Question: I'm new to Active Directory, I created a user account using 'dsadd' user command, later I tried to change the user account's display name, but the object name didn't change as in the screenshot:

So what is the difference between these two names?
And how can I change the object name/rename it using 'dsmod user' command ?
Kind regards
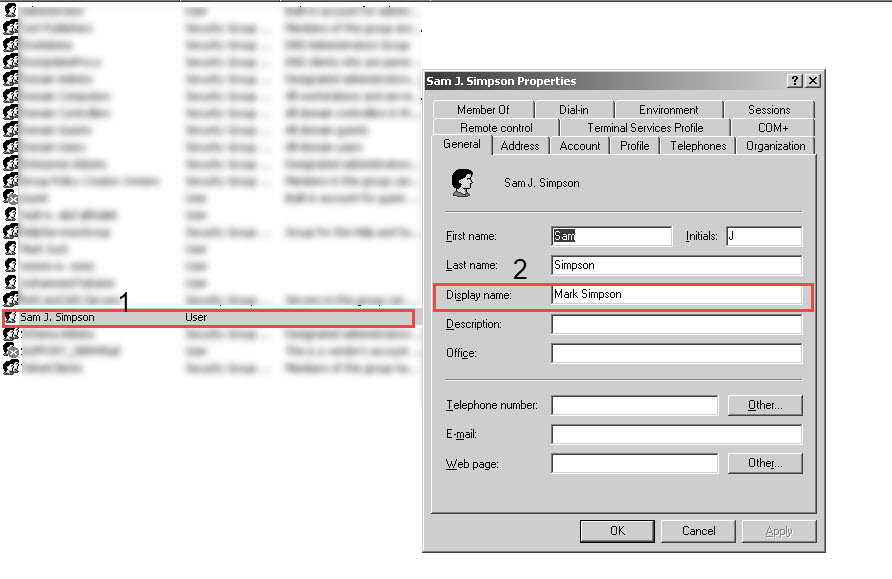
Answer: What you call the "object name" is called the Common Name (the 'cn' attribute on the account). The CN makes up part of the 'distinguishedName' (or DN), which uniquely identifies the object. Since the DN is made up of the CN and the OU, the CN must be unique in the OU.
The 'displayName' does not need to be unique at all. This is the name that is seen by users. For example, this is what Outlook will show to users.
To change the CN at the command line, you actually need to use <URL>. That documentation gives an example:
> To rename a user object from Kim Akers to Kim Ralls, type:'dsmove "CN=Kim Akers,OU=Sales,DC=Contoso,DC=Com" -newname "Kim Ralls"'